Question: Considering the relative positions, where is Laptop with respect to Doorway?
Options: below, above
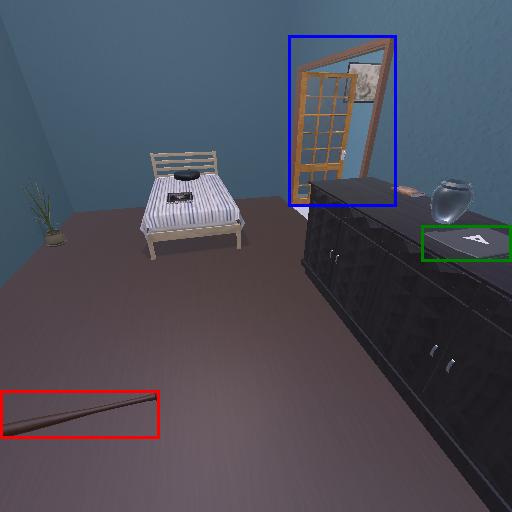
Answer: below